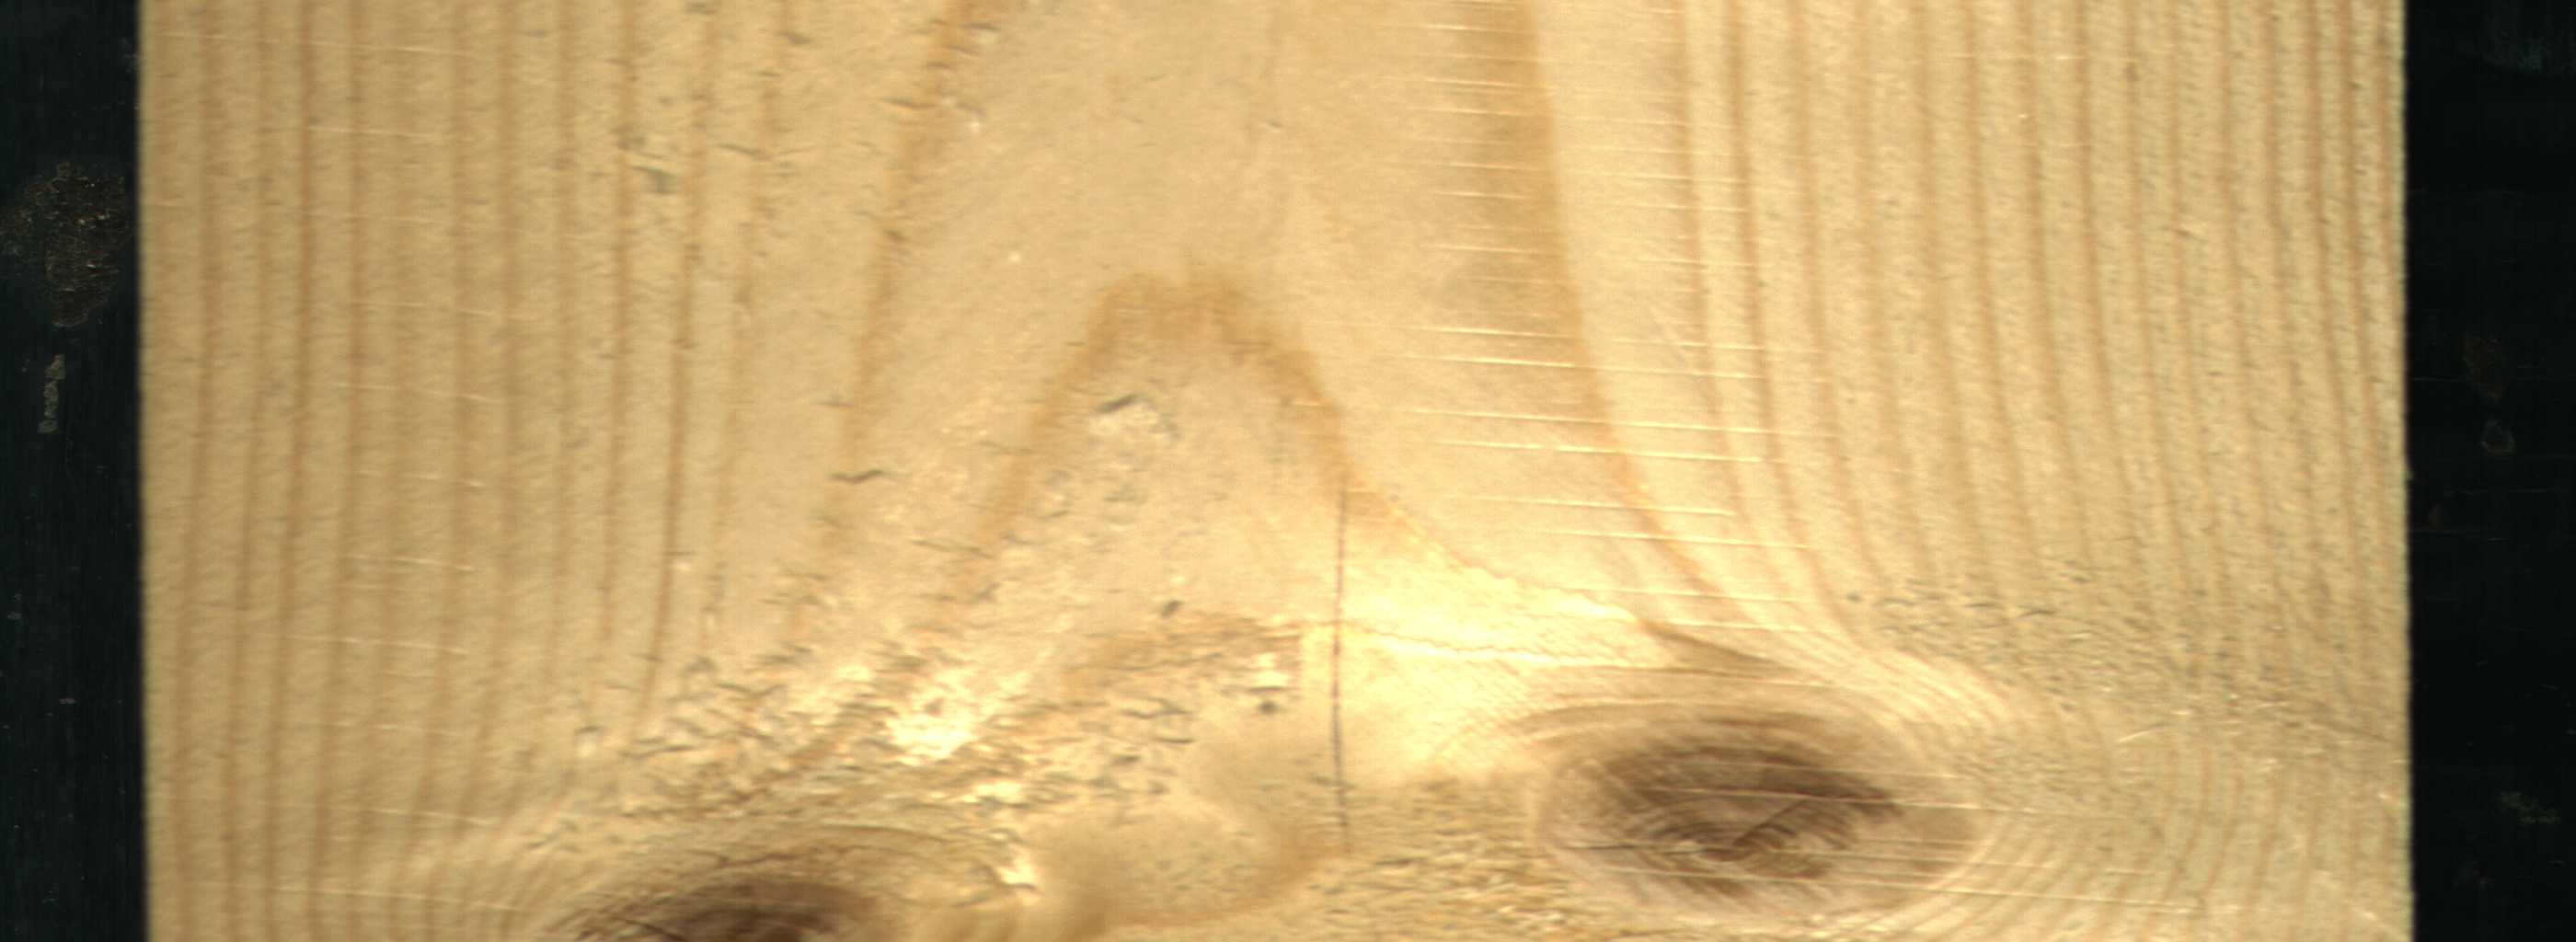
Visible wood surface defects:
Live_Knot
Live_Knot